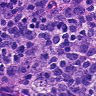
Metastatic tissue present: no